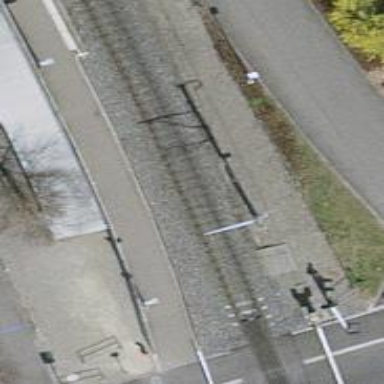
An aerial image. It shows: Narrow gauge railway with electrified contact lines.